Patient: sex F, age 38
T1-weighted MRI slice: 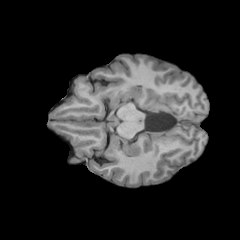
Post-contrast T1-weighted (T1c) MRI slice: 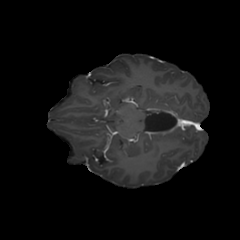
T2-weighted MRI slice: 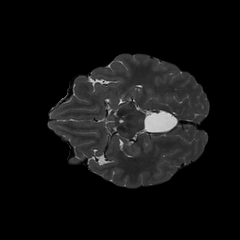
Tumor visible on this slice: no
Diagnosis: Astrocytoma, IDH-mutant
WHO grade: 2